Question: I am using highcharts in my projects and it shows me date twice in the x-axis, How can I remove it and get only 1 Date in the x-axis.
Here is the snapshot of how it looks like right now
How can I get rid of the double date display.
These are the options I am using
'''
chart: {
renderTo: divId,
type: 'column'
},
title: {
text: chartTitle
},
tooltip: {
shared: true
},
plotOptions: {
column: {
stacking: 'normal',
dataLabels: {
enabled: true,
color: (Highcharts.theme && Highcharts.theme.dataLabelsColor) || 'white',
style: {
textShadow: '0 0 3px black, 0 0 3px black'
}
}
}
},
xAxis: {
type: 'datetime',
labels: {
format: '{value:%Y-%m-%d}',
rotation: 45,
align: 'left'
},
title: {
text: 'Date'
}
},
yAxis: {
min: 0,
title: {
text: ''
},
max: 1440,
stackLabels: {
enabled: false
}
},
legend: {
backgroundColor: 'rgba(211,223,181,0.6)',
layout: 'vertical',
align: 'left', verticalAlign: 'top',
floating: true,
borderWidth: 0, x: 70
}
'''
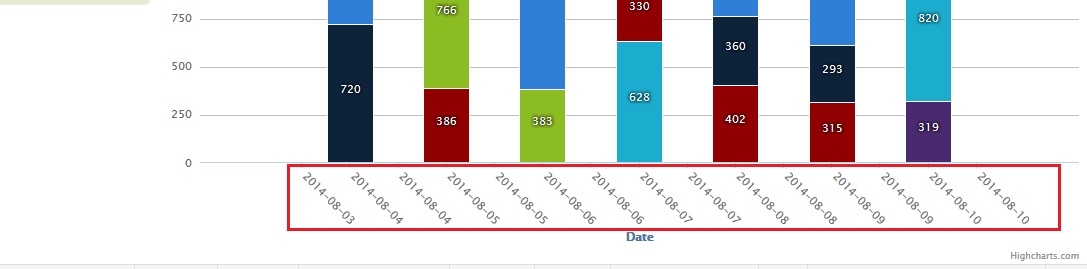
Answer: This usually happens when you have multiple dates or multiple ticks within the same day/week/month etc, and the formatter is set to return only the day/week/month etc. Try specifying a 'tickInterval' value and the 'dateTimeLabelFormats' object in your x-axis options:
'''
xAxis: {
type: 'datetime',
tickInterval: 3600*1000,
dateTimeLabelFormats: {
second: '%Y-%m-%d<br/>%H:%M:%S',
minute: '%Y-%m-%d<br/>%H:%M',
hour: '%Y-%m-%d<br/>%H:%M',
day: '%Y-%m-%d',
week: '%Y-%m-%d',
month: '%Y-%m',
year: '%Y'
},
labels: {
/*formatter: function() {
console.log(this);
},*/
rotation: 45,
align: 'left'
},
title: {
text: 'Date'
}
}
'''
Bear in mind that if you are telling the chart to return the day on the x axis, and your 'tickInterval' is hourly, all of the ticks within that day are going to have identical labels.